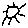
Label: sun